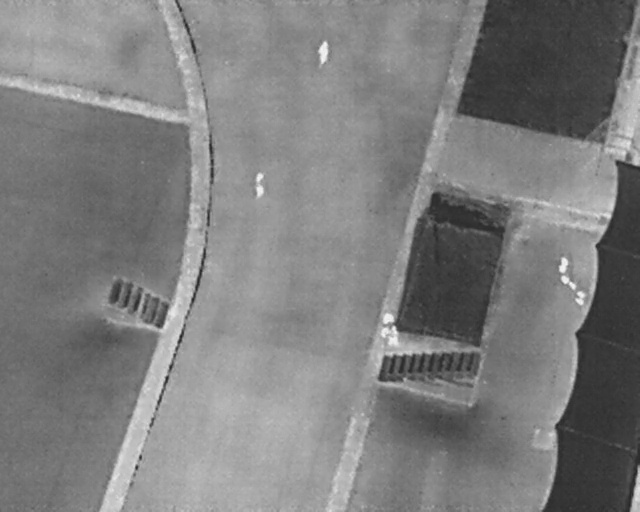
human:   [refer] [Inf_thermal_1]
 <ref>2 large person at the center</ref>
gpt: <box>[[38, 34, 42, 37, 2], [58, 62, 62, 65, 10]]</box>